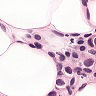
Metastatic tissue present: yes